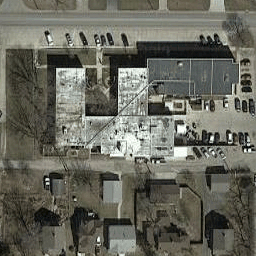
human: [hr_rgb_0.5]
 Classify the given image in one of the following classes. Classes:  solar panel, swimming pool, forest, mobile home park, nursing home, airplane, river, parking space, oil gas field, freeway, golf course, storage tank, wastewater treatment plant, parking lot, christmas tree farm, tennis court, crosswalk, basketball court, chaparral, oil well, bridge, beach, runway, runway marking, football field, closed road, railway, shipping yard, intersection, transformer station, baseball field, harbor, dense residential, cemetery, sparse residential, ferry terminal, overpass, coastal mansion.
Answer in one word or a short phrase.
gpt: nursing home